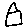
Label: house